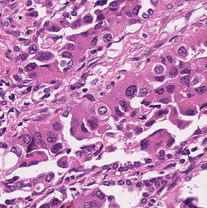
Tumor epithelial tissue: yes
Tumor-associated stroma tissue: yes
Normal tissue: no